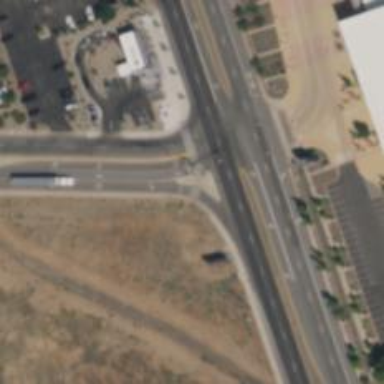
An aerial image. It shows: Asphalt road with separate sidewalk. The road is primary link.